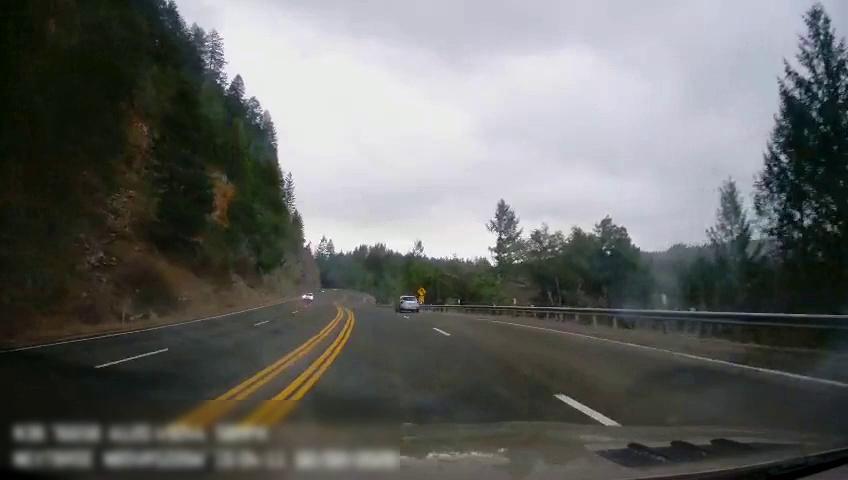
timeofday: Day
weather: Cloudy
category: Drivable Space
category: Vehicles | Car
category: Vehicles | Car
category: Lanes | Alternate Lane
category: Lanes | Alternate Lane
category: Lanes | Alternate Lane
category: Lanes | Current Lane
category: Lanes | Current Lane
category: Lanes | Alternate Lane
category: Traffic | Signs
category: Traffic | Signs